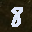
Label: 8